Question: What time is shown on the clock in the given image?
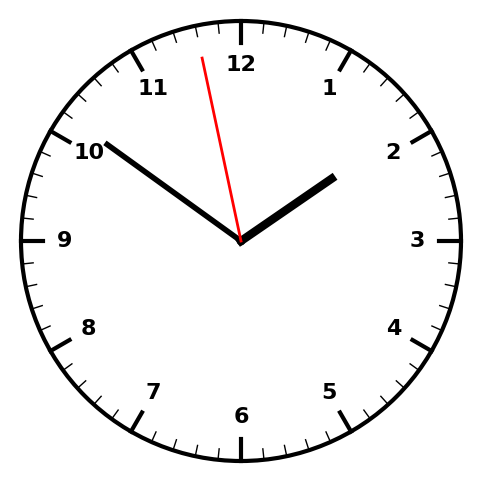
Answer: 01:50:58